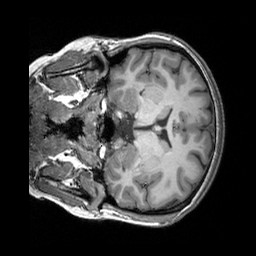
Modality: T1w
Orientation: coronal
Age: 27
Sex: female
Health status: healthy
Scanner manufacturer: siemens
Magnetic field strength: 3 T
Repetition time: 2.3 s
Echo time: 0.00303 s